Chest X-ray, PA view. Patient: 27 years old, sex F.
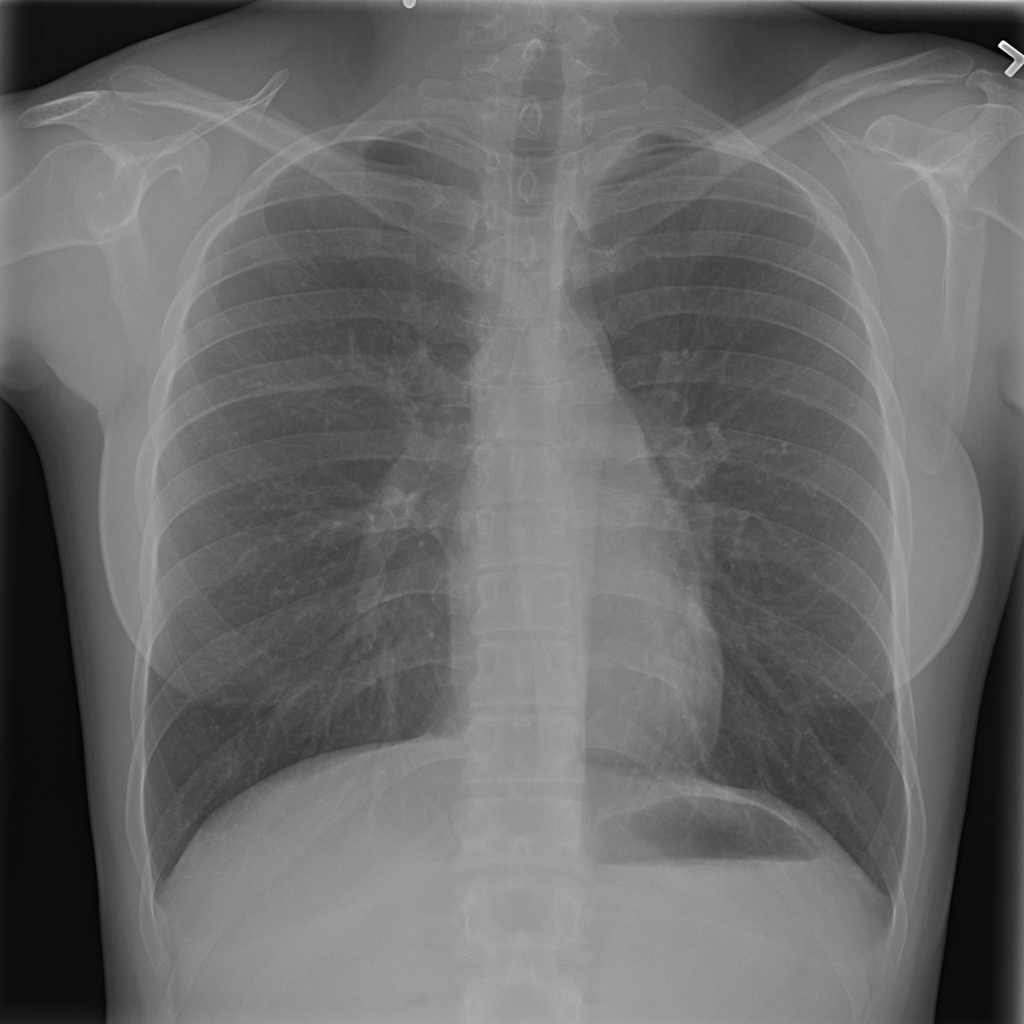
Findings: No Finding